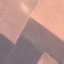
Land use / land cover: AnnualCrop